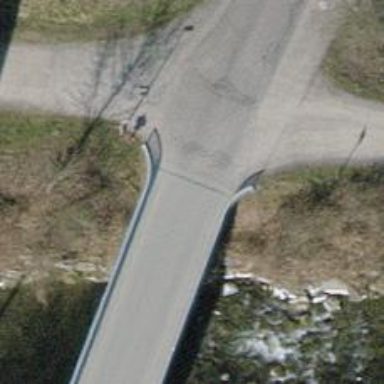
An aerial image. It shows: Asphalt service road that crosses bridge.